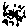
Label: triangle